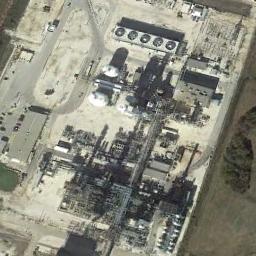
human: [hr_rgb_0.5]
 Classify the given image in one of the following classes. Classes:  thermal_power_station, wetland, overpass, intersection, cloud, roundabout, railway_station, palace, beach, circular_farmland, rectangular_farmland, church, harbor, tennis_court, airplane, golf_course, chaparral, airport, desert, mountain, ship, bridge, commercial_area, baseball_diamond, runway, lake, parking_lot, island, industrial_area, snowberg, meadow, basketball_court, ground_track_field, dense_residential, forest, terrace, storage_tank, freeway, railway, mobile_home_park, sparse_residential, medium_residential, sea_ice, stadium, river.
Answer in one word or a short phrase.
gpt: industrial_area